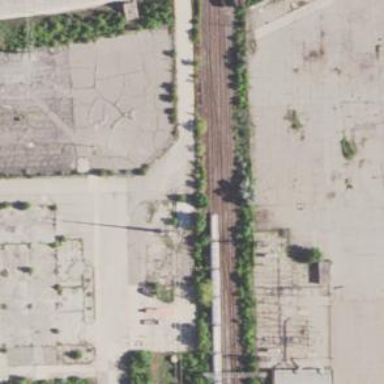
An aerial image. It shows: Railway siding with rails.